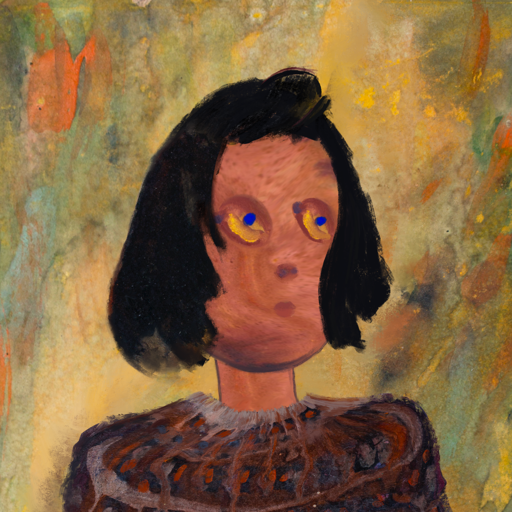
Background: Comrade, Head And Neck Side: Mother_And_Son_Mother, Face Side: Mother_And_Son_Son, Bust: Hypocrite, Hair Side: Mosgoul, Head Accessory: Blank, Second Necklace: Blank, Necklace: Blank, Baby: Blank